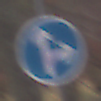
Verkehrszeichen: VorgeschriebeneFahrtrichtungGeradeausOderRechts
Umgebung: Outdoor, Nature
Tageszeit: Midday
Wetter: Overcast
Licht: Natural
Jahreszeit: Autumn
Kontrast: LowContrast